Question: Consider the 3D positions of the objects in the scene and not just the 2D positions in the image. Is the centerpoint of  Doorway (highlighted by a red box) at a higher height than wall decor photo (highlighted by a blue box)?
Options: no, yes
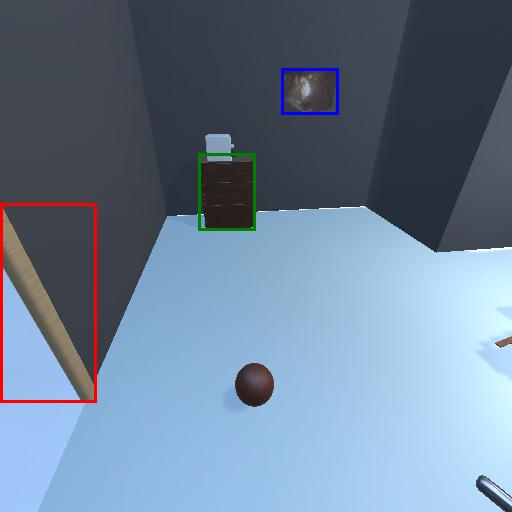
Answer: no